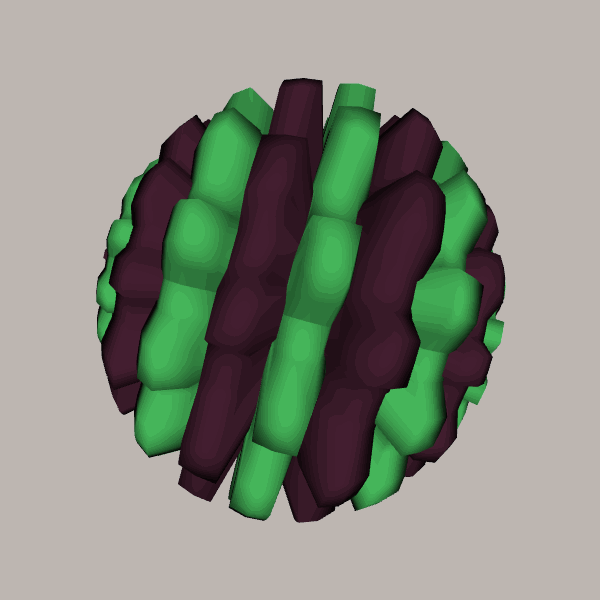
Background: light